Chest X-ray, PA view. Patient: 59 years old, sex M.
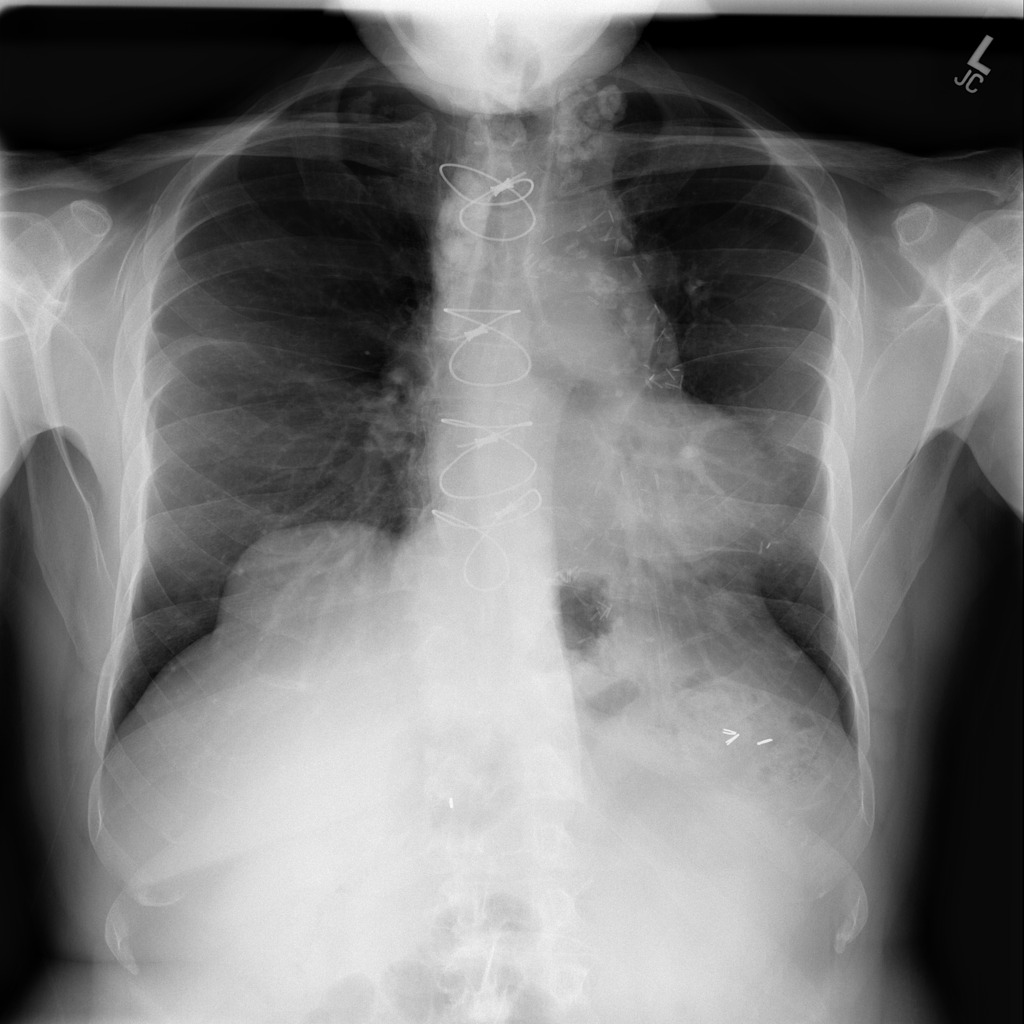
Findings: No Finding